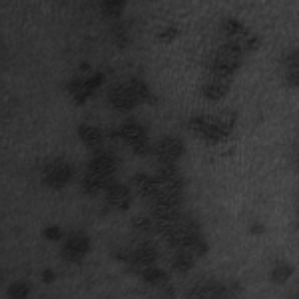
Label: frost